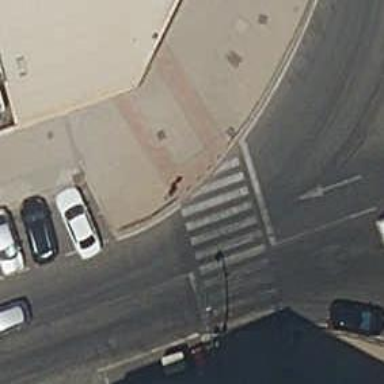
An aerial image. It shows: Road with traffic signals.